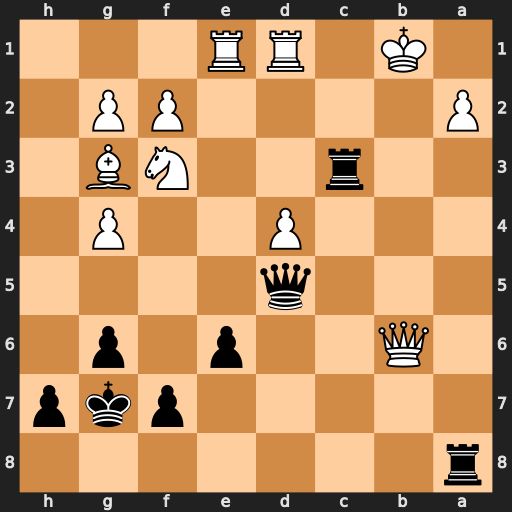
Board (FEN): r7/5pkp/1Q2p1p1/3q4/3P2P1/2r2NB1/P4PP1/1K1RR3
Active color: b
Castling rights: -
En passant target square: -
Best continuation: Qxa2#